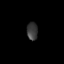
Tissue: lung
Cell type: T cells
Senescence score: 0.1973
Nuclear area (px): 190
Mean DAPI intensity: 57.616